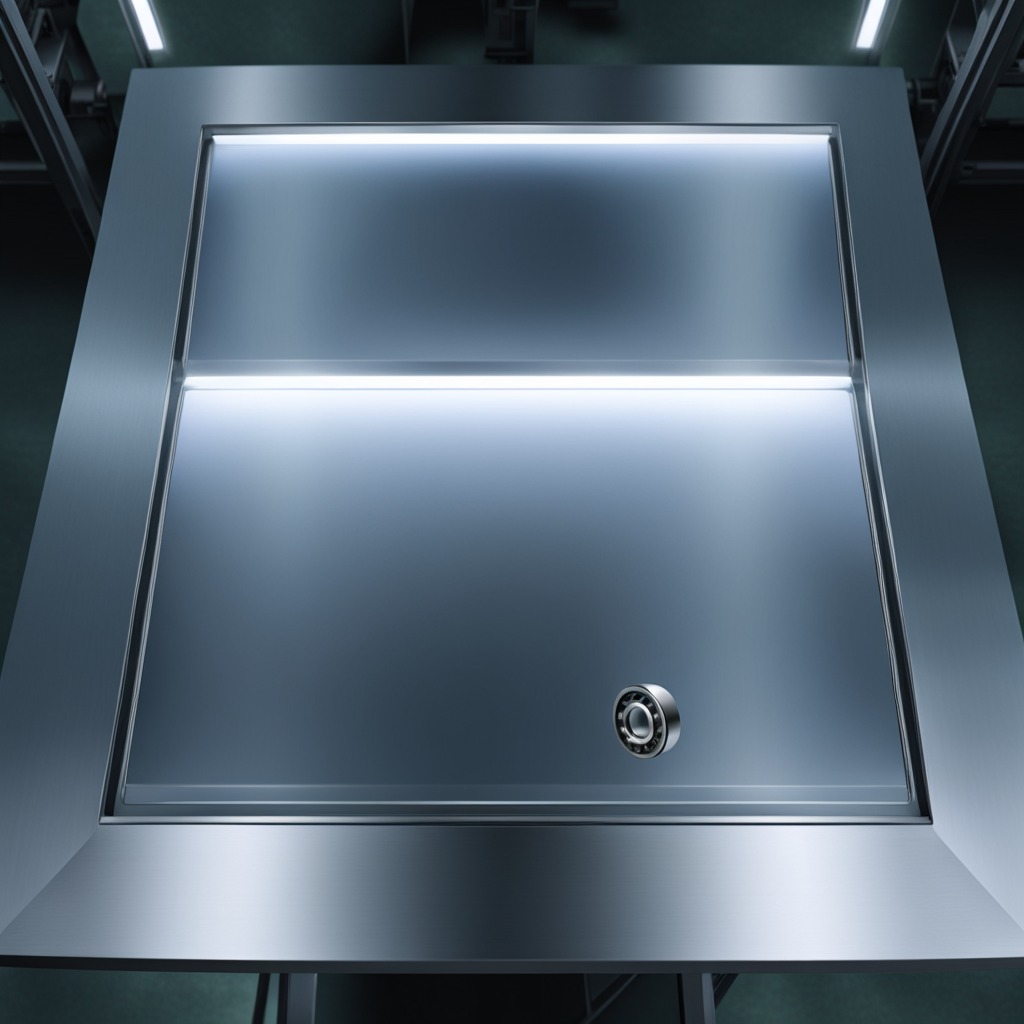
A metal ball bearing is lying on the metal table in a machine shop under fluorescent lights.